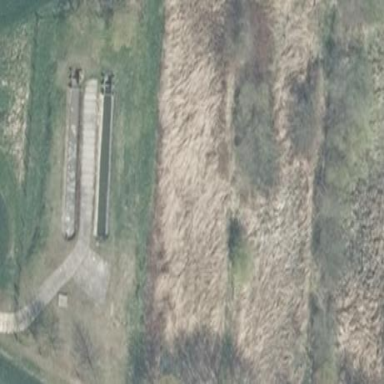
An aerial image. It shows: Brownfield site.